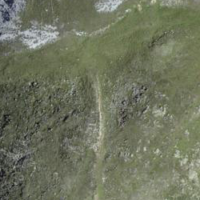
EUNIS habitat code: 26
Species observed at this site:
Gentiana verna